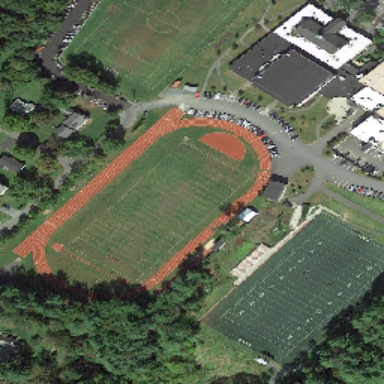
The red runway next to the playground is the black-and-white house next door .